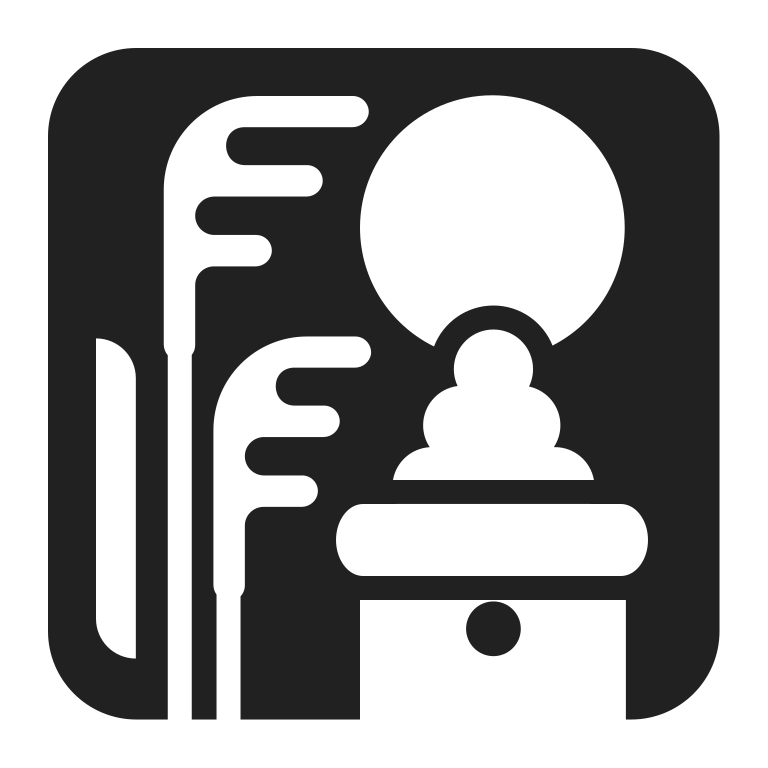
moon viewing ceremony high contrast